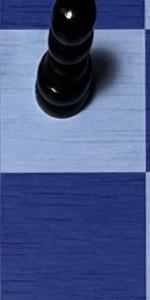
Label: Empty